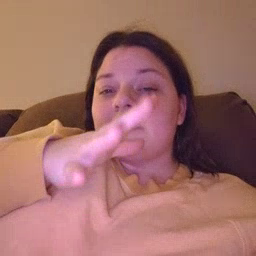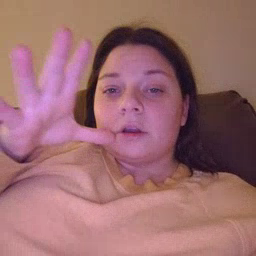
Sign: farm